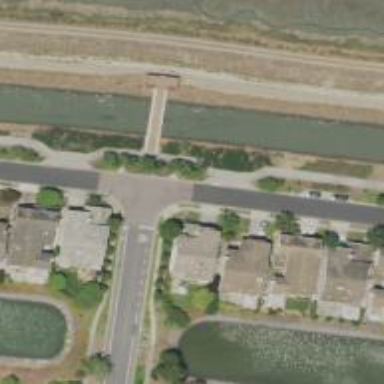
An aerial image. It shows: Bridge for cycleway.